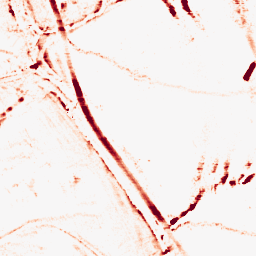
Category: morphological
Decomposition family: morphological_rect
Decomposition parameters: operation: opening
width: 10
height: 5
Upsampling method: linear_exact
Upsampling parameters: scale: 2
Upsampling scale: 2